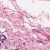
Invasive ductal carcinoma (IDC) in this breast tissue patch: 0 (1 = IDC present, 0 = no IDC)